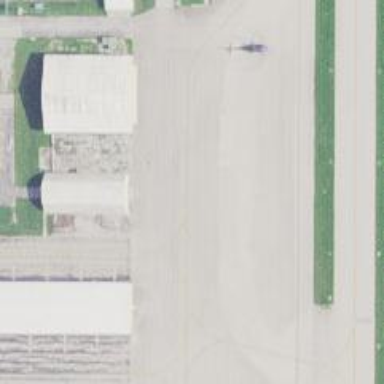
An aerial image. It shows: Asphalt taxiway in the airport.